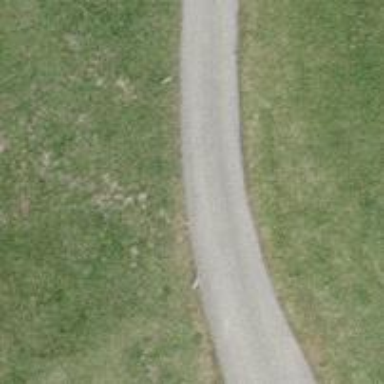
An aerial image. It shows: Well-maintained track road with grade 1 tracktype.